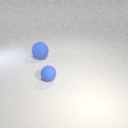
small blue rubber sphere to the right of large blue rubber sphere